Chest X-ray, PA view. Patient: 41 years old, sex M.
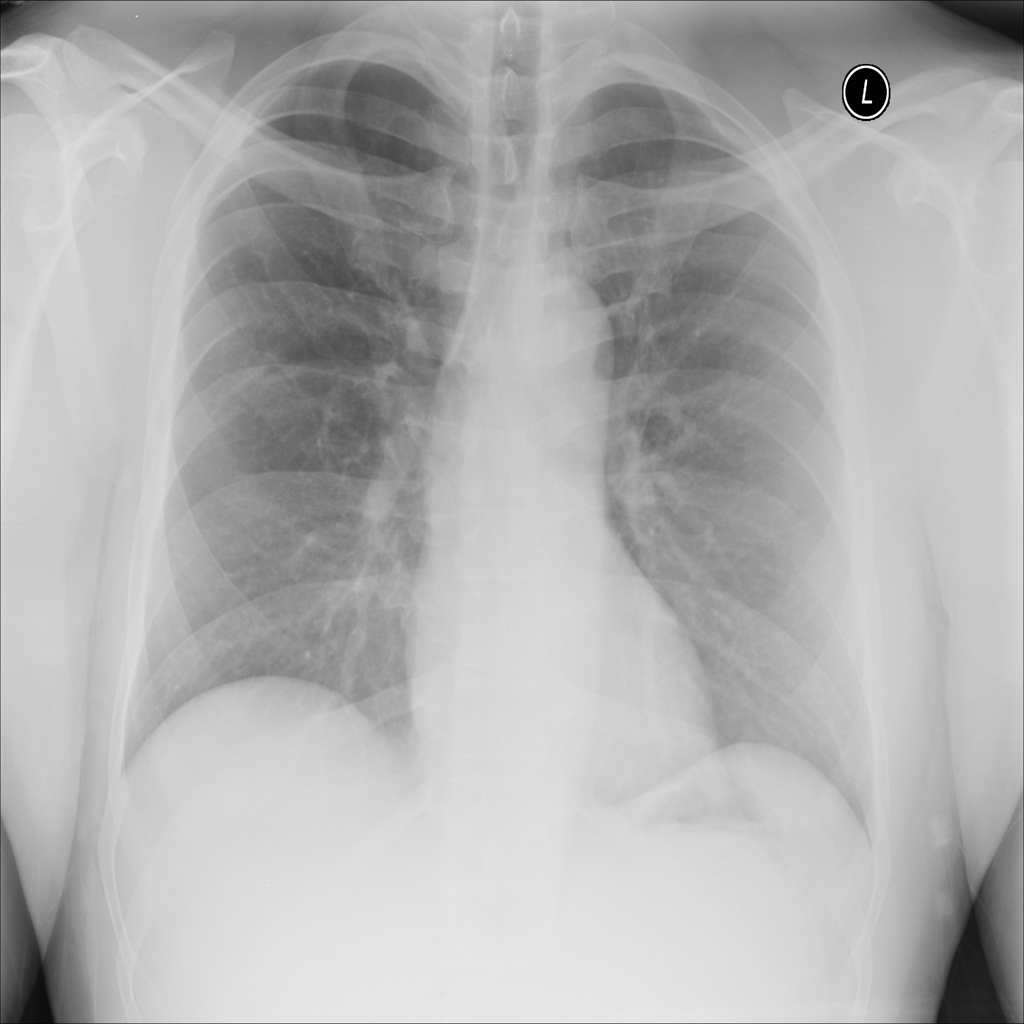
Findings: No Finding